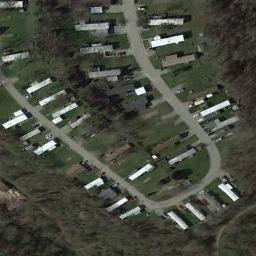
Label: mobile_home_park